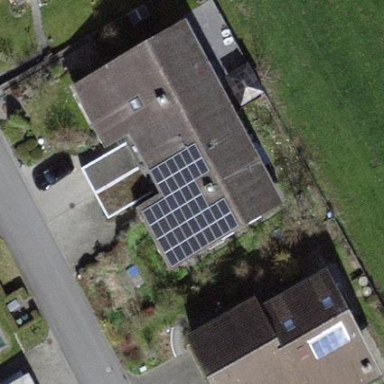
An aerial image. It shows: Solar power generator using photovoltaic panels.